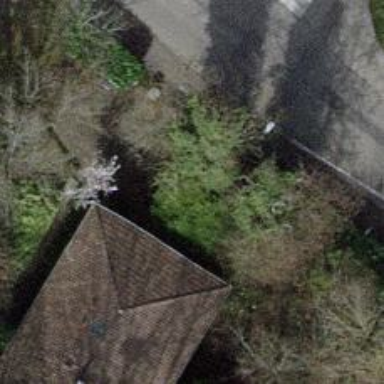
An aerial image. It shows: Evergreen needle-leaved tree.